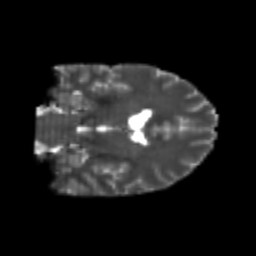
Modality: T2w
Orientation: coronal
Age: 24
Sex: male
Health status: healthy
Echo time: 0.074 s